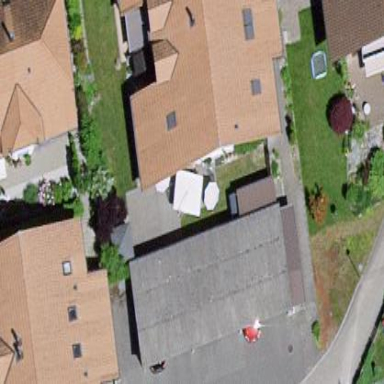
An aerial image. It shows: Residential building with gabled roof oriented across.